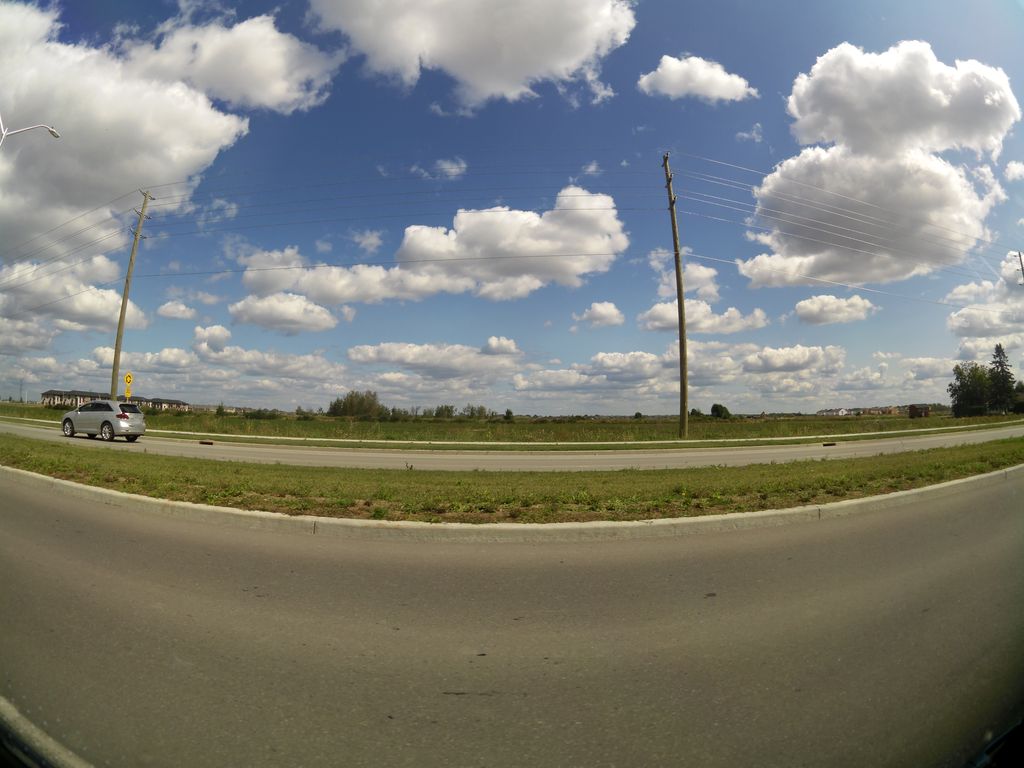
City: ottawa-gatineau